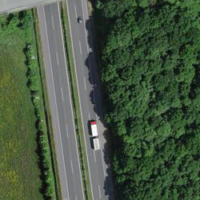
EUNIS habitat code: 57
Species observed at this site:
Milvus migrans